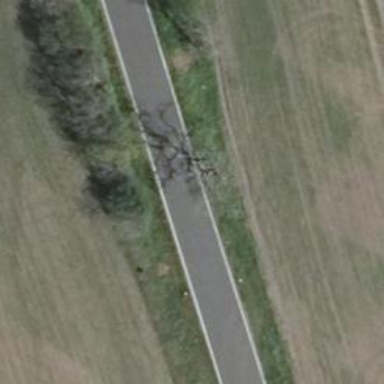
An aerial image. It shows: Deciduous tree with broadleaved leaves.